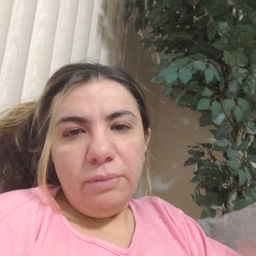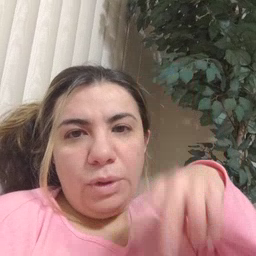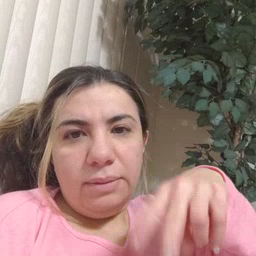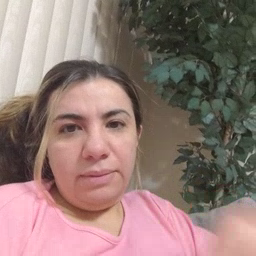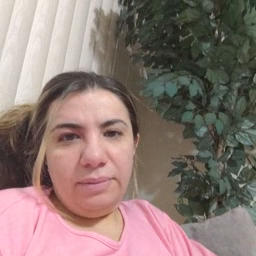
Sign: read